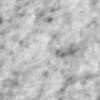
Label: no_change